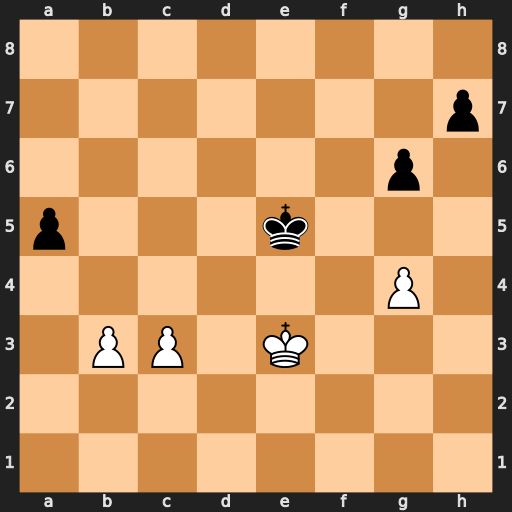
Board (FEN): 8/7p/6p1/p3k3/6P1/1PP1K3/8/8
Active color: w
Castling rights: -
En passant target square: -
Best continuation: g5 Kf5 b4